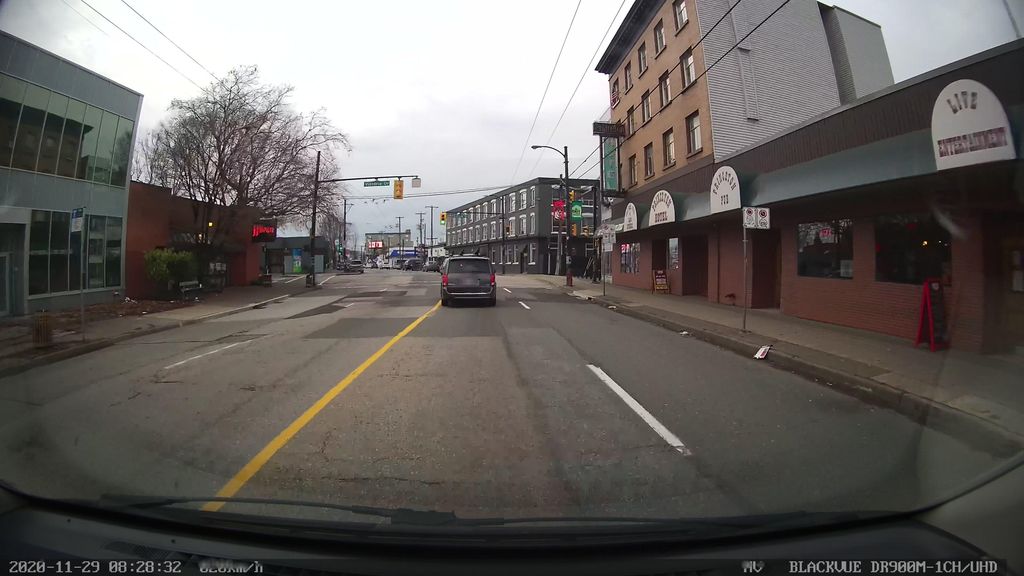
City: vancouver